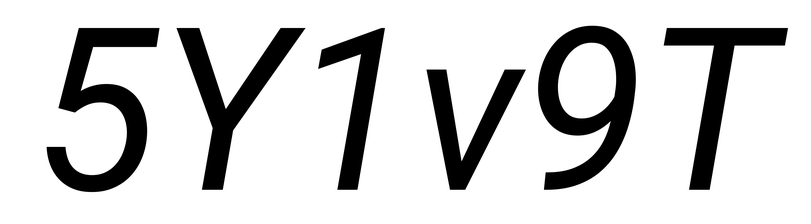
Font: Roboto-Italic_Italic